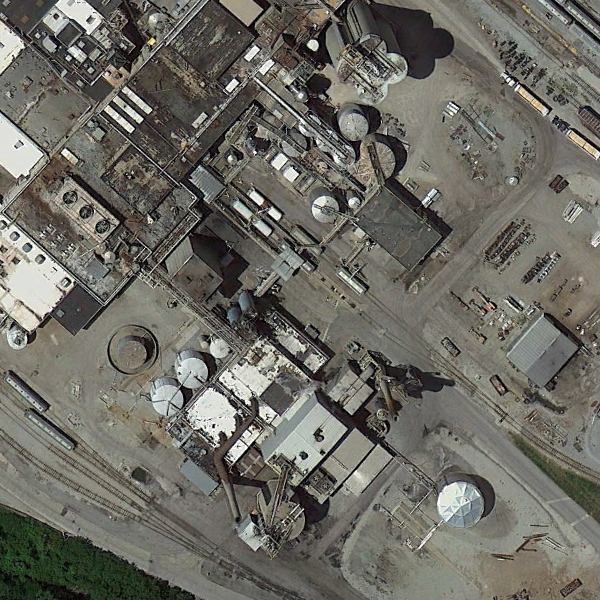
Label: StorageTanks